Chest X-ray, AP view. Patient: 54 years old, sex M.
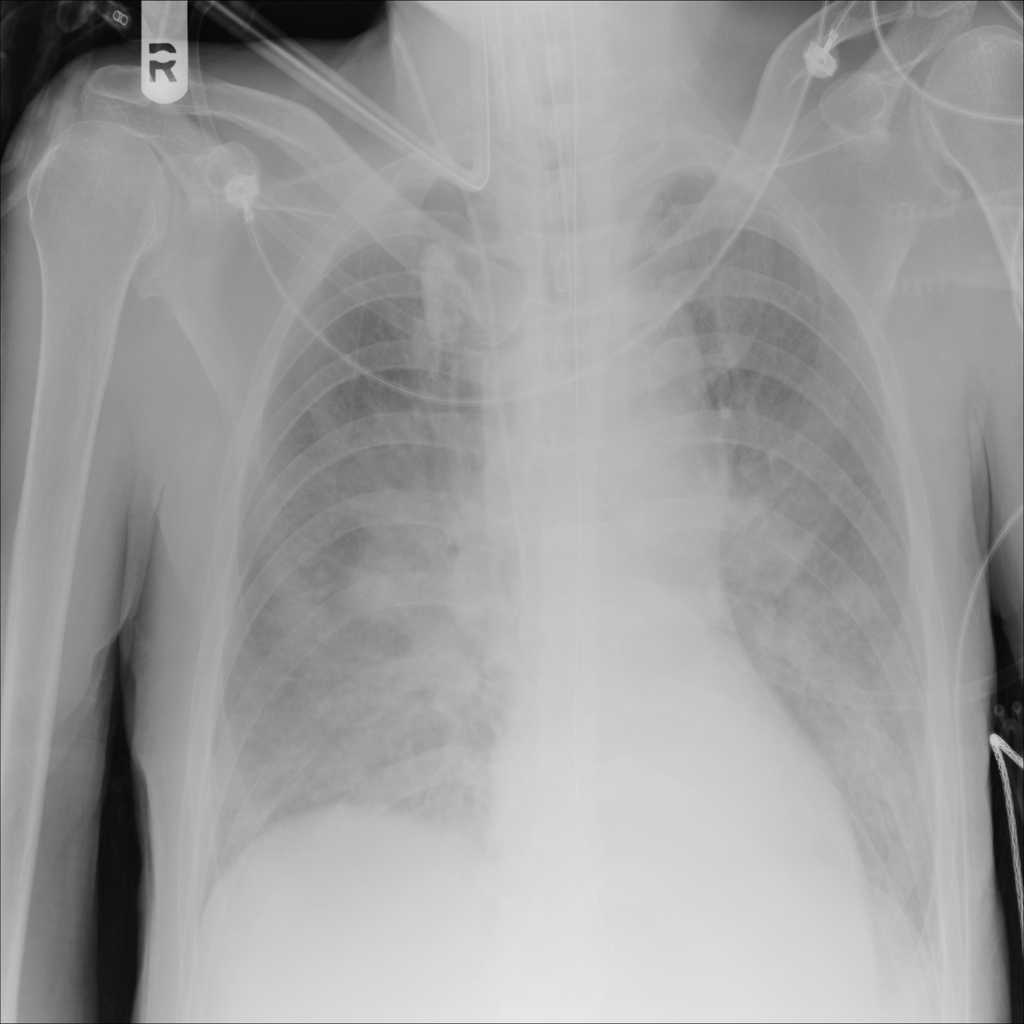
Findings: No Finding